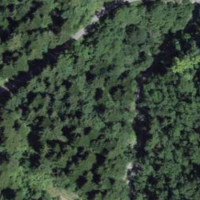
EUNIS habitat code: 43
Species observed at this site:
Linum alpinum
Filipendula ulmaria